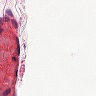
Metastatic tissue present: no